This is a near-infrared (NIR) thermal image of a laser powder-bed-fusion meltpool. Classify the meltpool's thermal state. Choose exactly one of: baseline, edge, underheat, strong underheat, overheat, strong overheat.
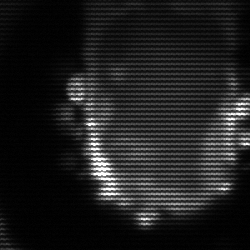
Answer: baseline